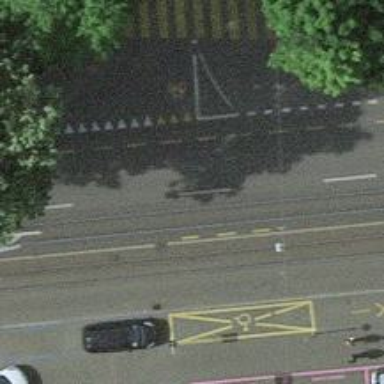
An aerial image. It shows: Tram level crossing on the railway.